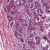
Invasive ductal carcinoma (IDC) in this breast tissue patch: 1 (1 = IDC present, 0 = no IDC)